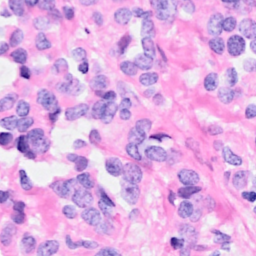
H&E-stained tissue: Breast